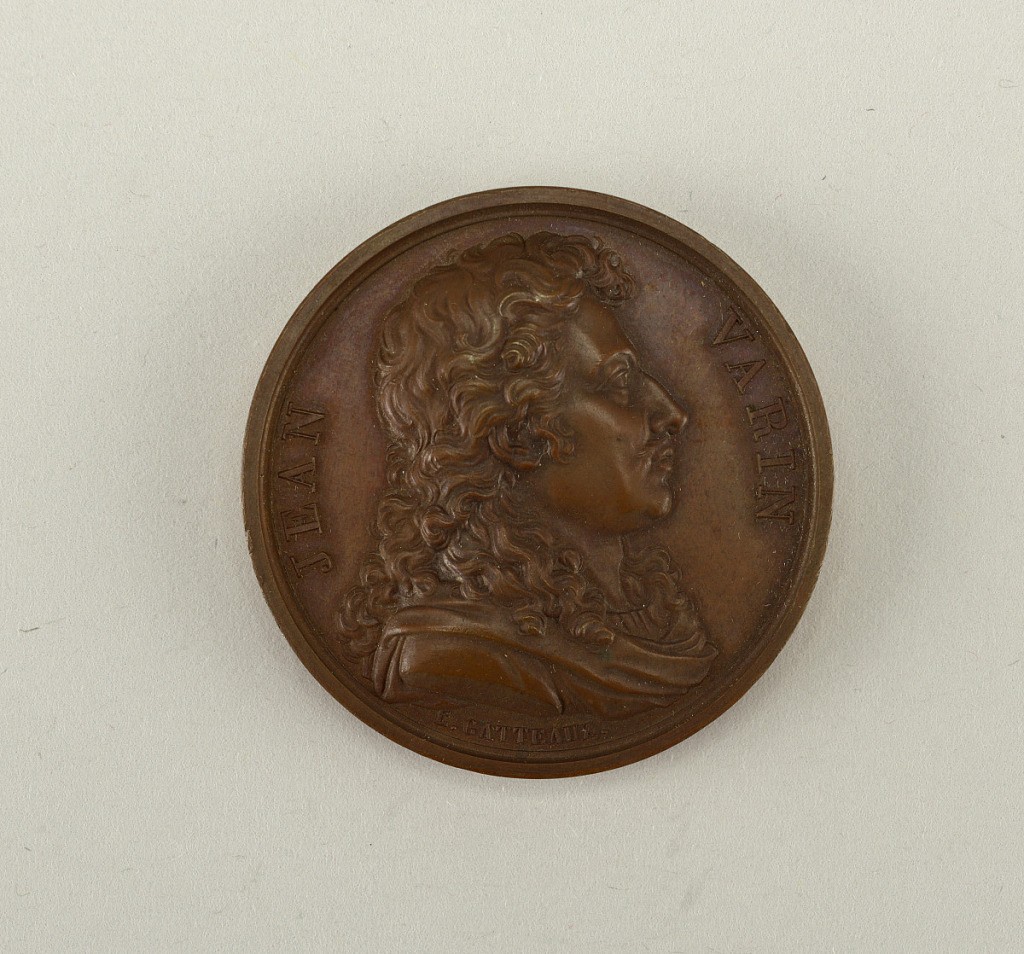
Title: Galerie métallique des grands hommes français (Great Men of France)
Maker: Jacques-Édouard Gatteaux, French, 1788 - 1881
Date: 1820
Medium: Cast bronze
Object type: Medal
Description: Bust of Jean Varin (1604-1672).